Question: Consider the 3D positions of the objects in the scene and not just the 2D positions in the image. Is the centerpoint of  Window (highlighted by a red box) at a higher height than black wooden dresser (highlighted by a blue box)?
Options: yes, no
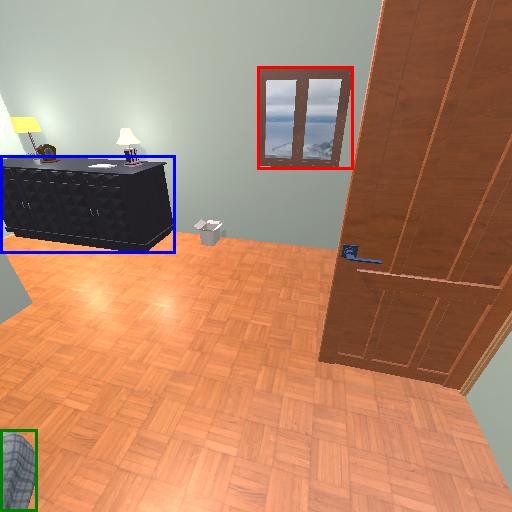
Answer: yes